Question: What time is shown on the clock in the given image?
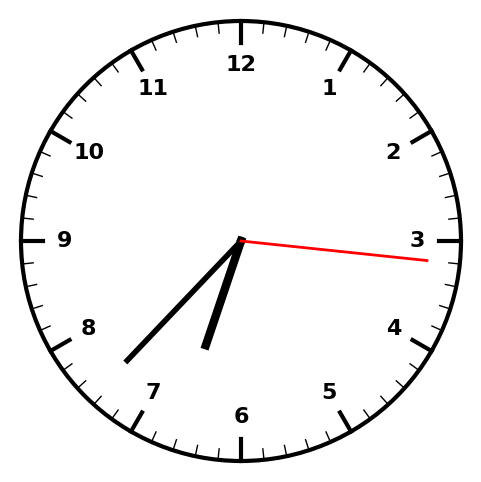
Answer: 06:37:16